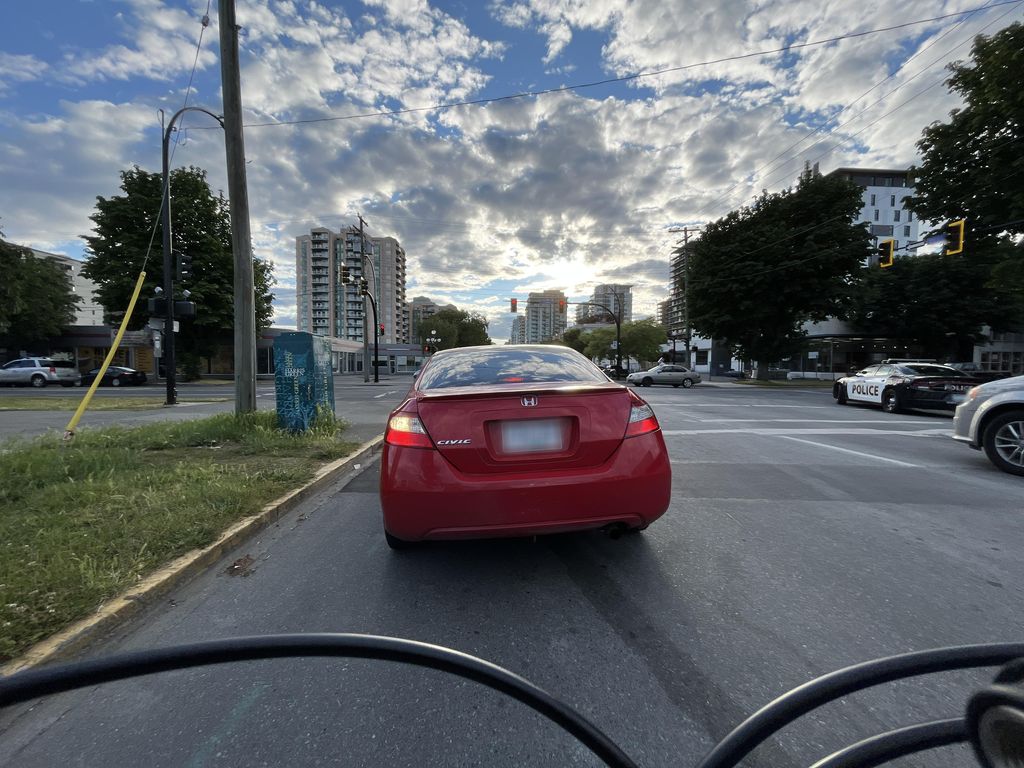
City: victoria